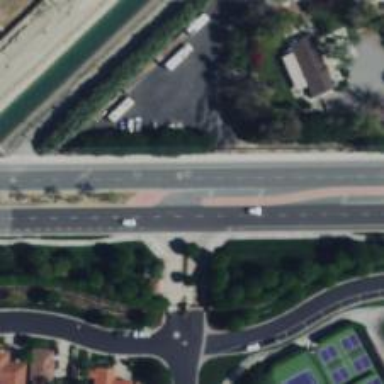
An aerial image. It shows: Secondary link road.